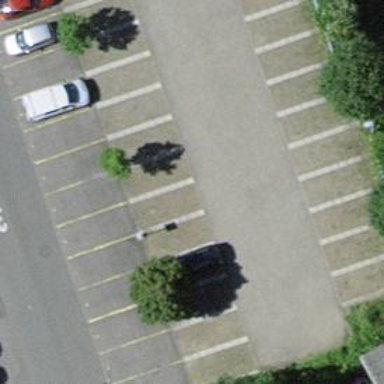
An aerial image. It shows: Parking area.